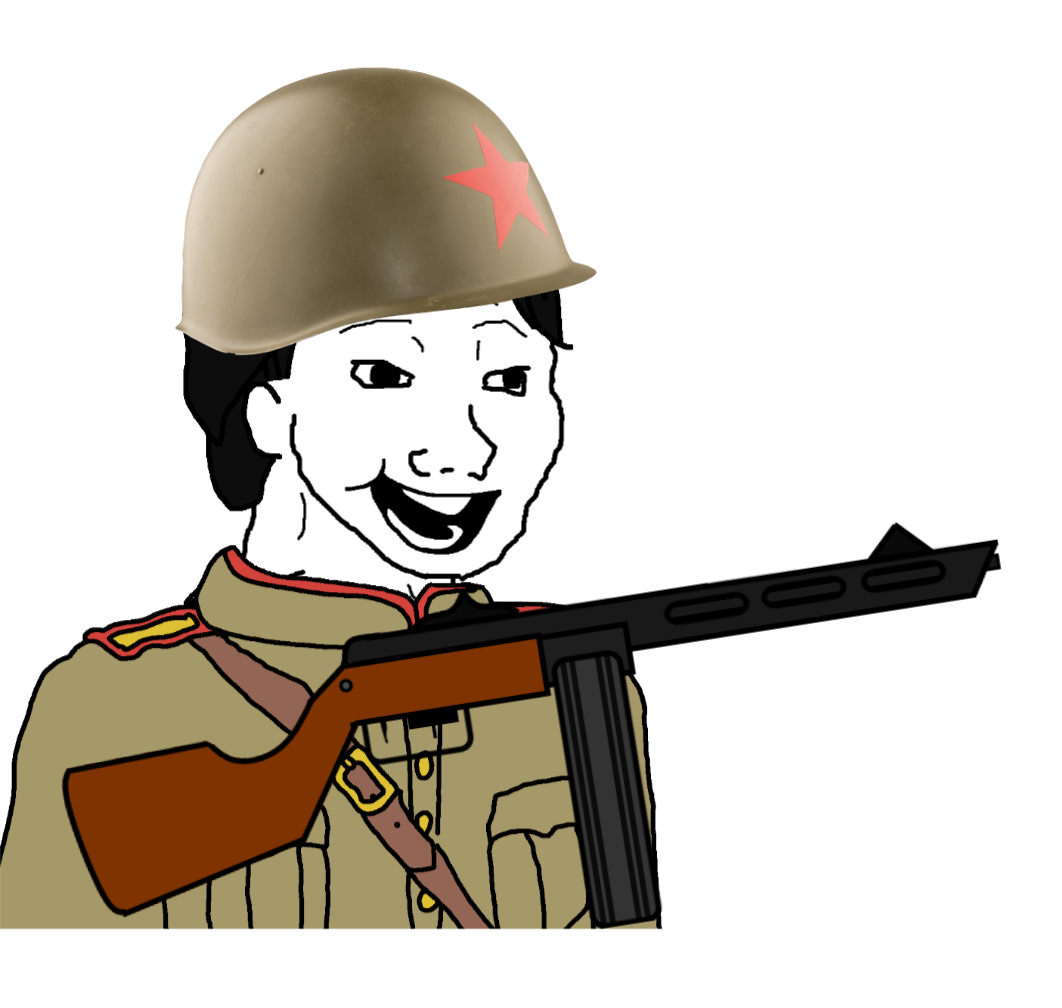
Label: 5_Bloomer